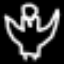
Label: angel